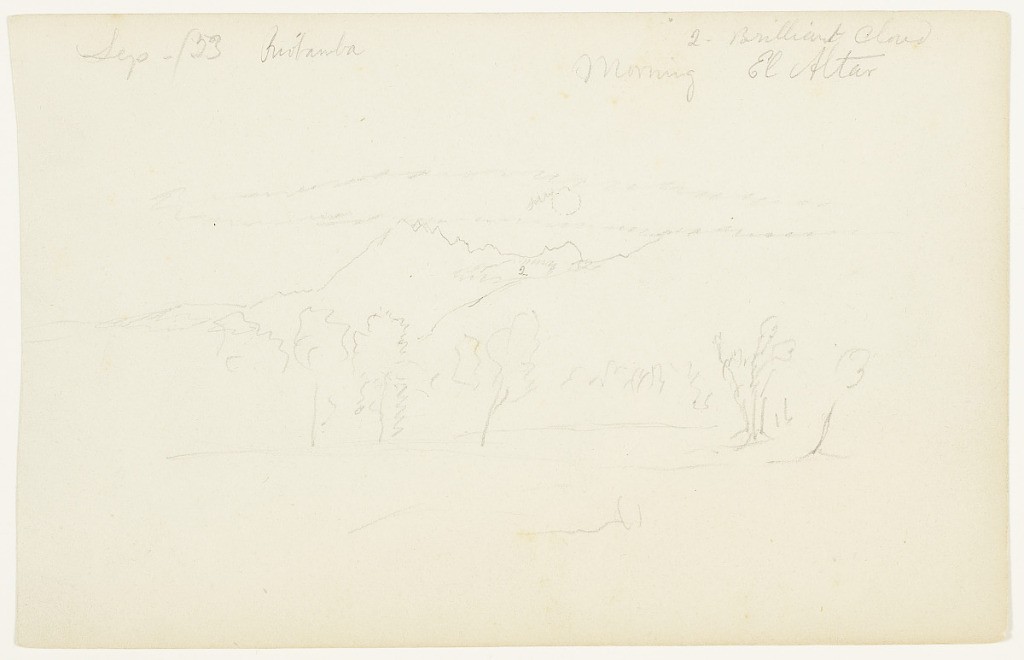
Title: El Altar from Riobamba, Ecuador
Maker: Frederic Edwin Church, American, 1826–1900
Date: September 14-17, 1853
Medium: Graphite on white wove paper
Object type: drawing
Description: Landscape study showing a distant view of the dormant volcano El Altar from the nearby city of Riobamba, Ecuador. In the foreground, several trees reside in relatively flat terrain that extends to the middle distance, where it meets a mountain ridge that rises to the right. Behind this ridge, the sharp peaks of El Altar are visible. The rising sun floats just above the jagged mountain, partially obscured by clouds or mist.